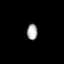
Tissue: prostate
Cell type: Epithelial cells
Senescence score: 0.303
Nuclear area (px): 166
Mean DAPI intensity: 169.271